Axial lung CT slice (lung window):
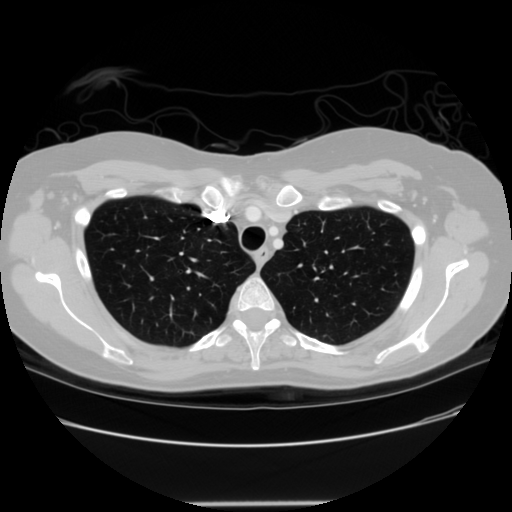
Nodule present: no